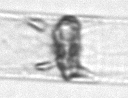
Label: Dactyliosolen_blavyanus